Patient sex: M
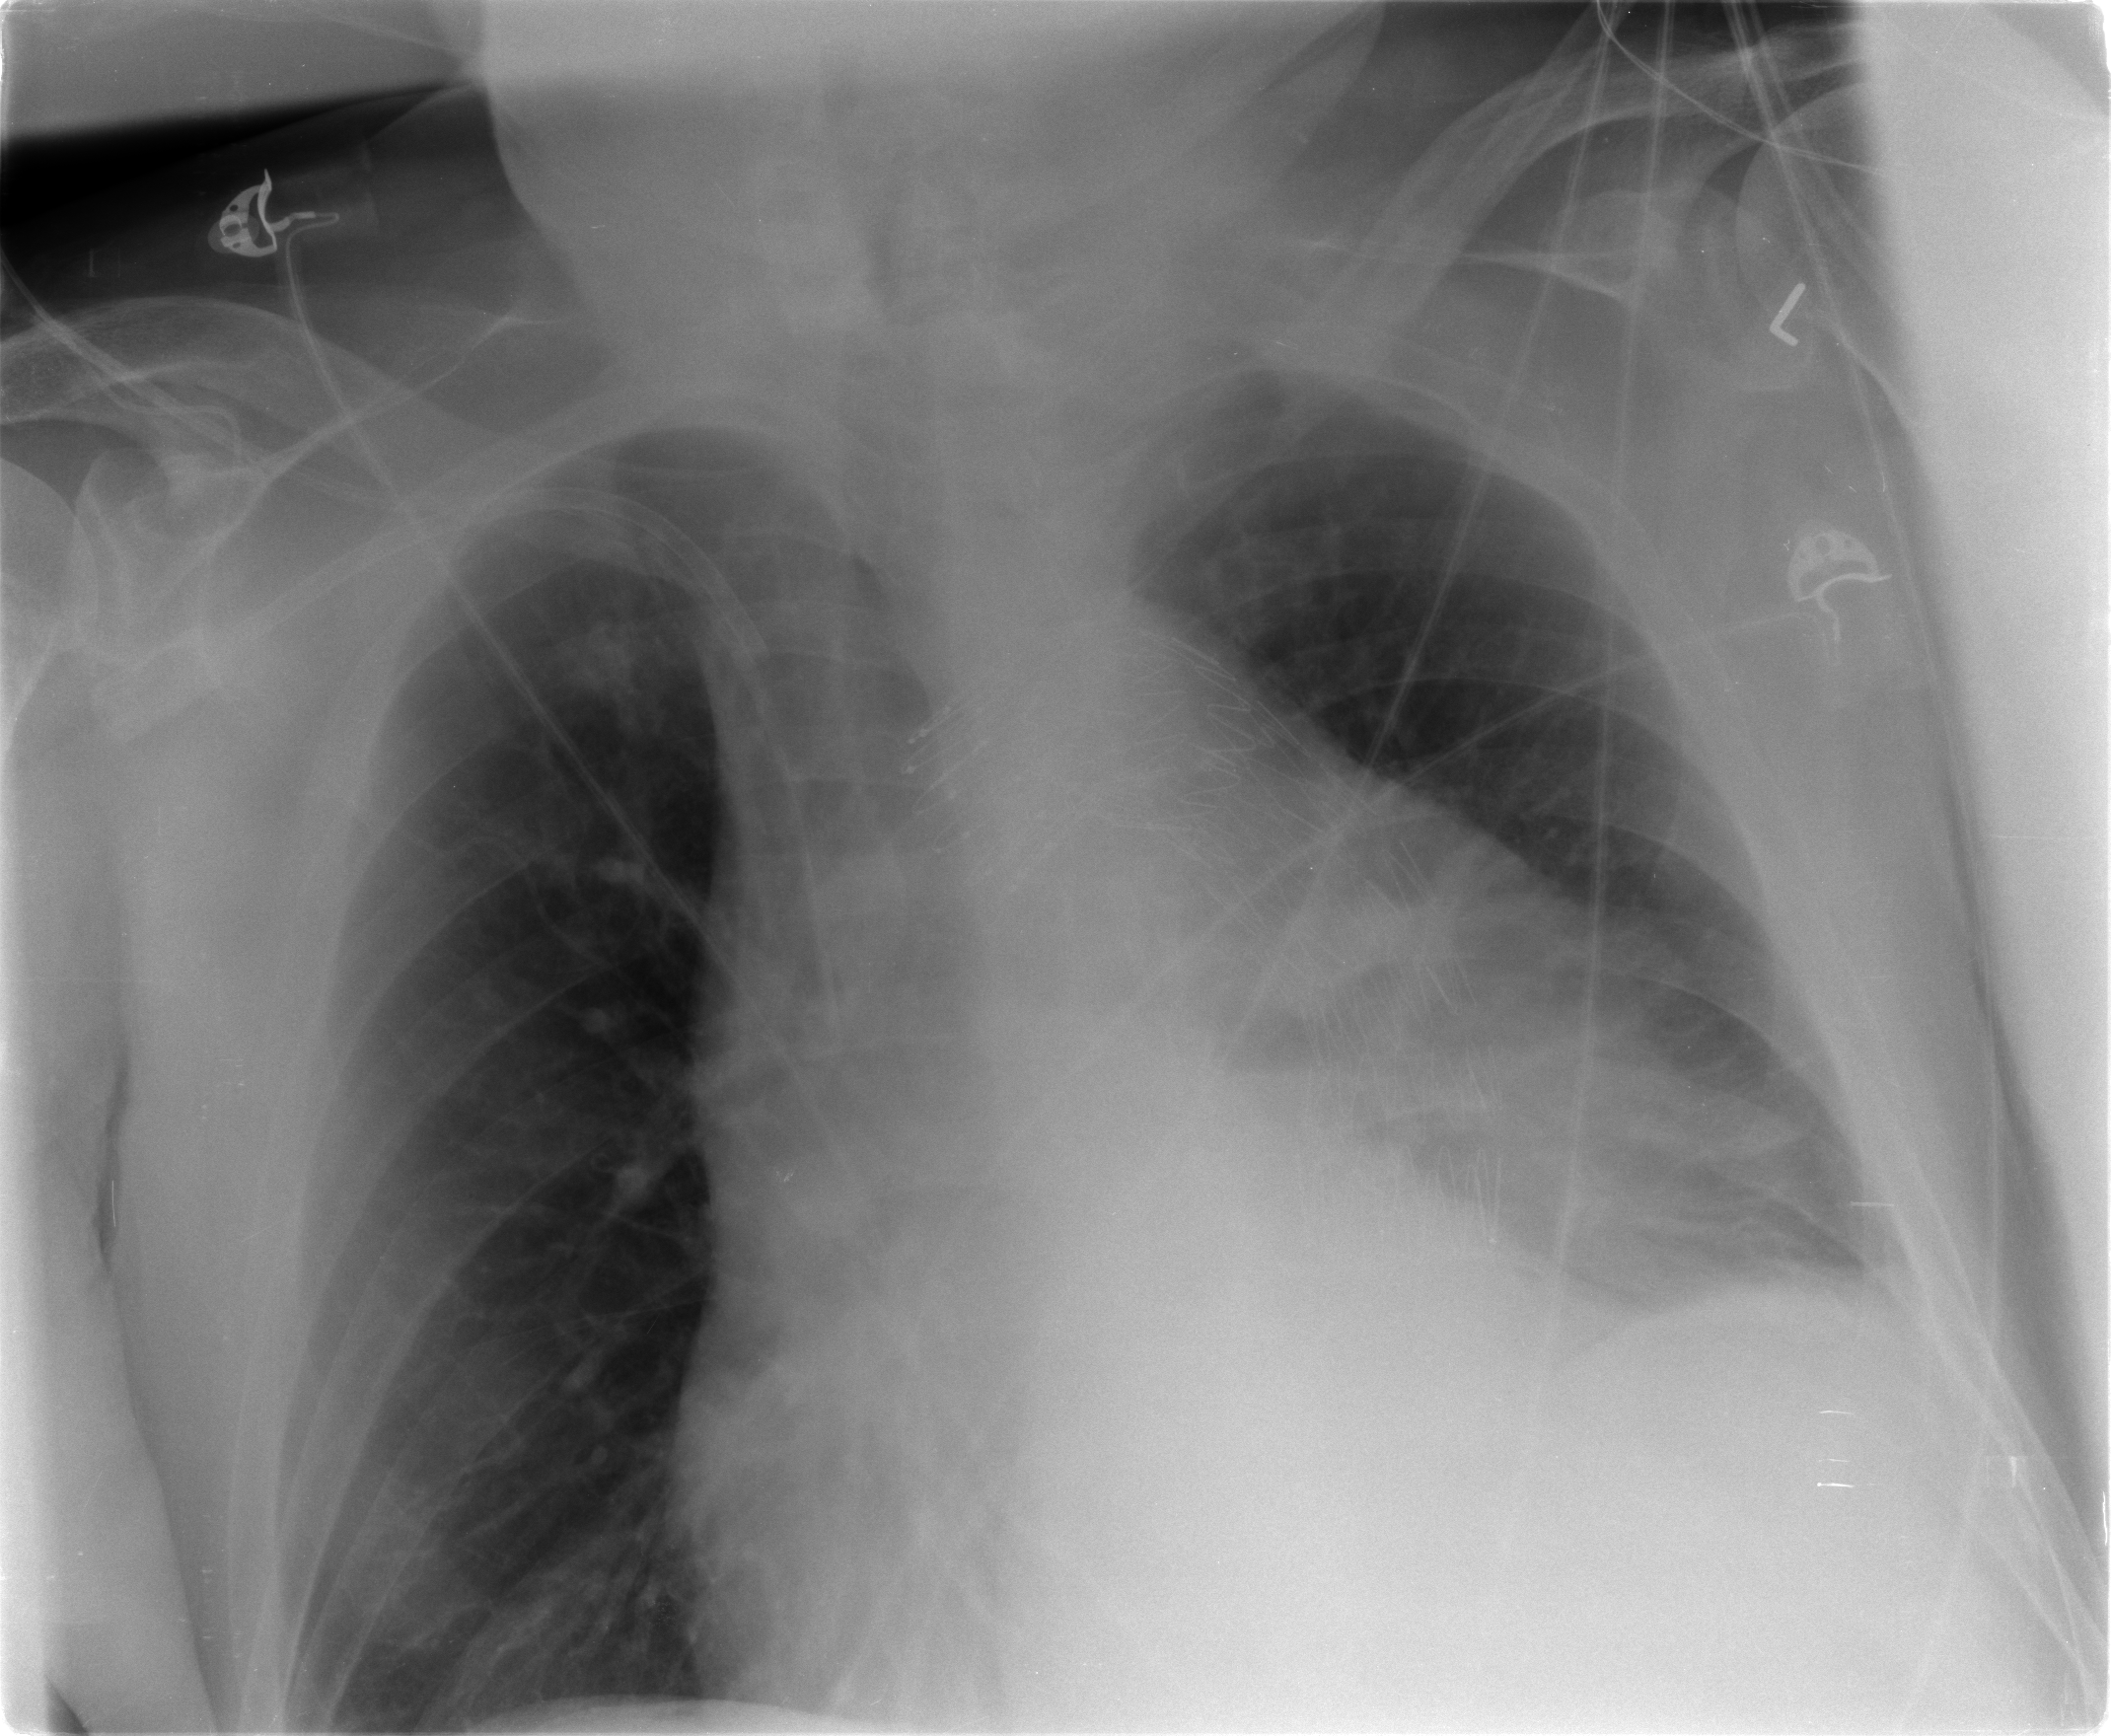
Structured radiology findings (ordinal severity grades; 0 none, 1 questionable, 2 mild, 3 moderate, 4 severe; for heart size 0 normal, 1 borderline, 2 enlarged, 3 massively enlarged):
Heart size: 2
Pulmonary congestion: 1
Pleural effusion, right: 0
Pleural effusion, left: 1
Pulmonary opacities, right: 0
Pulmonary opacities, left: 0
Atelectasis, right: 0
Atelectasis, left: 2